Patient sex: F
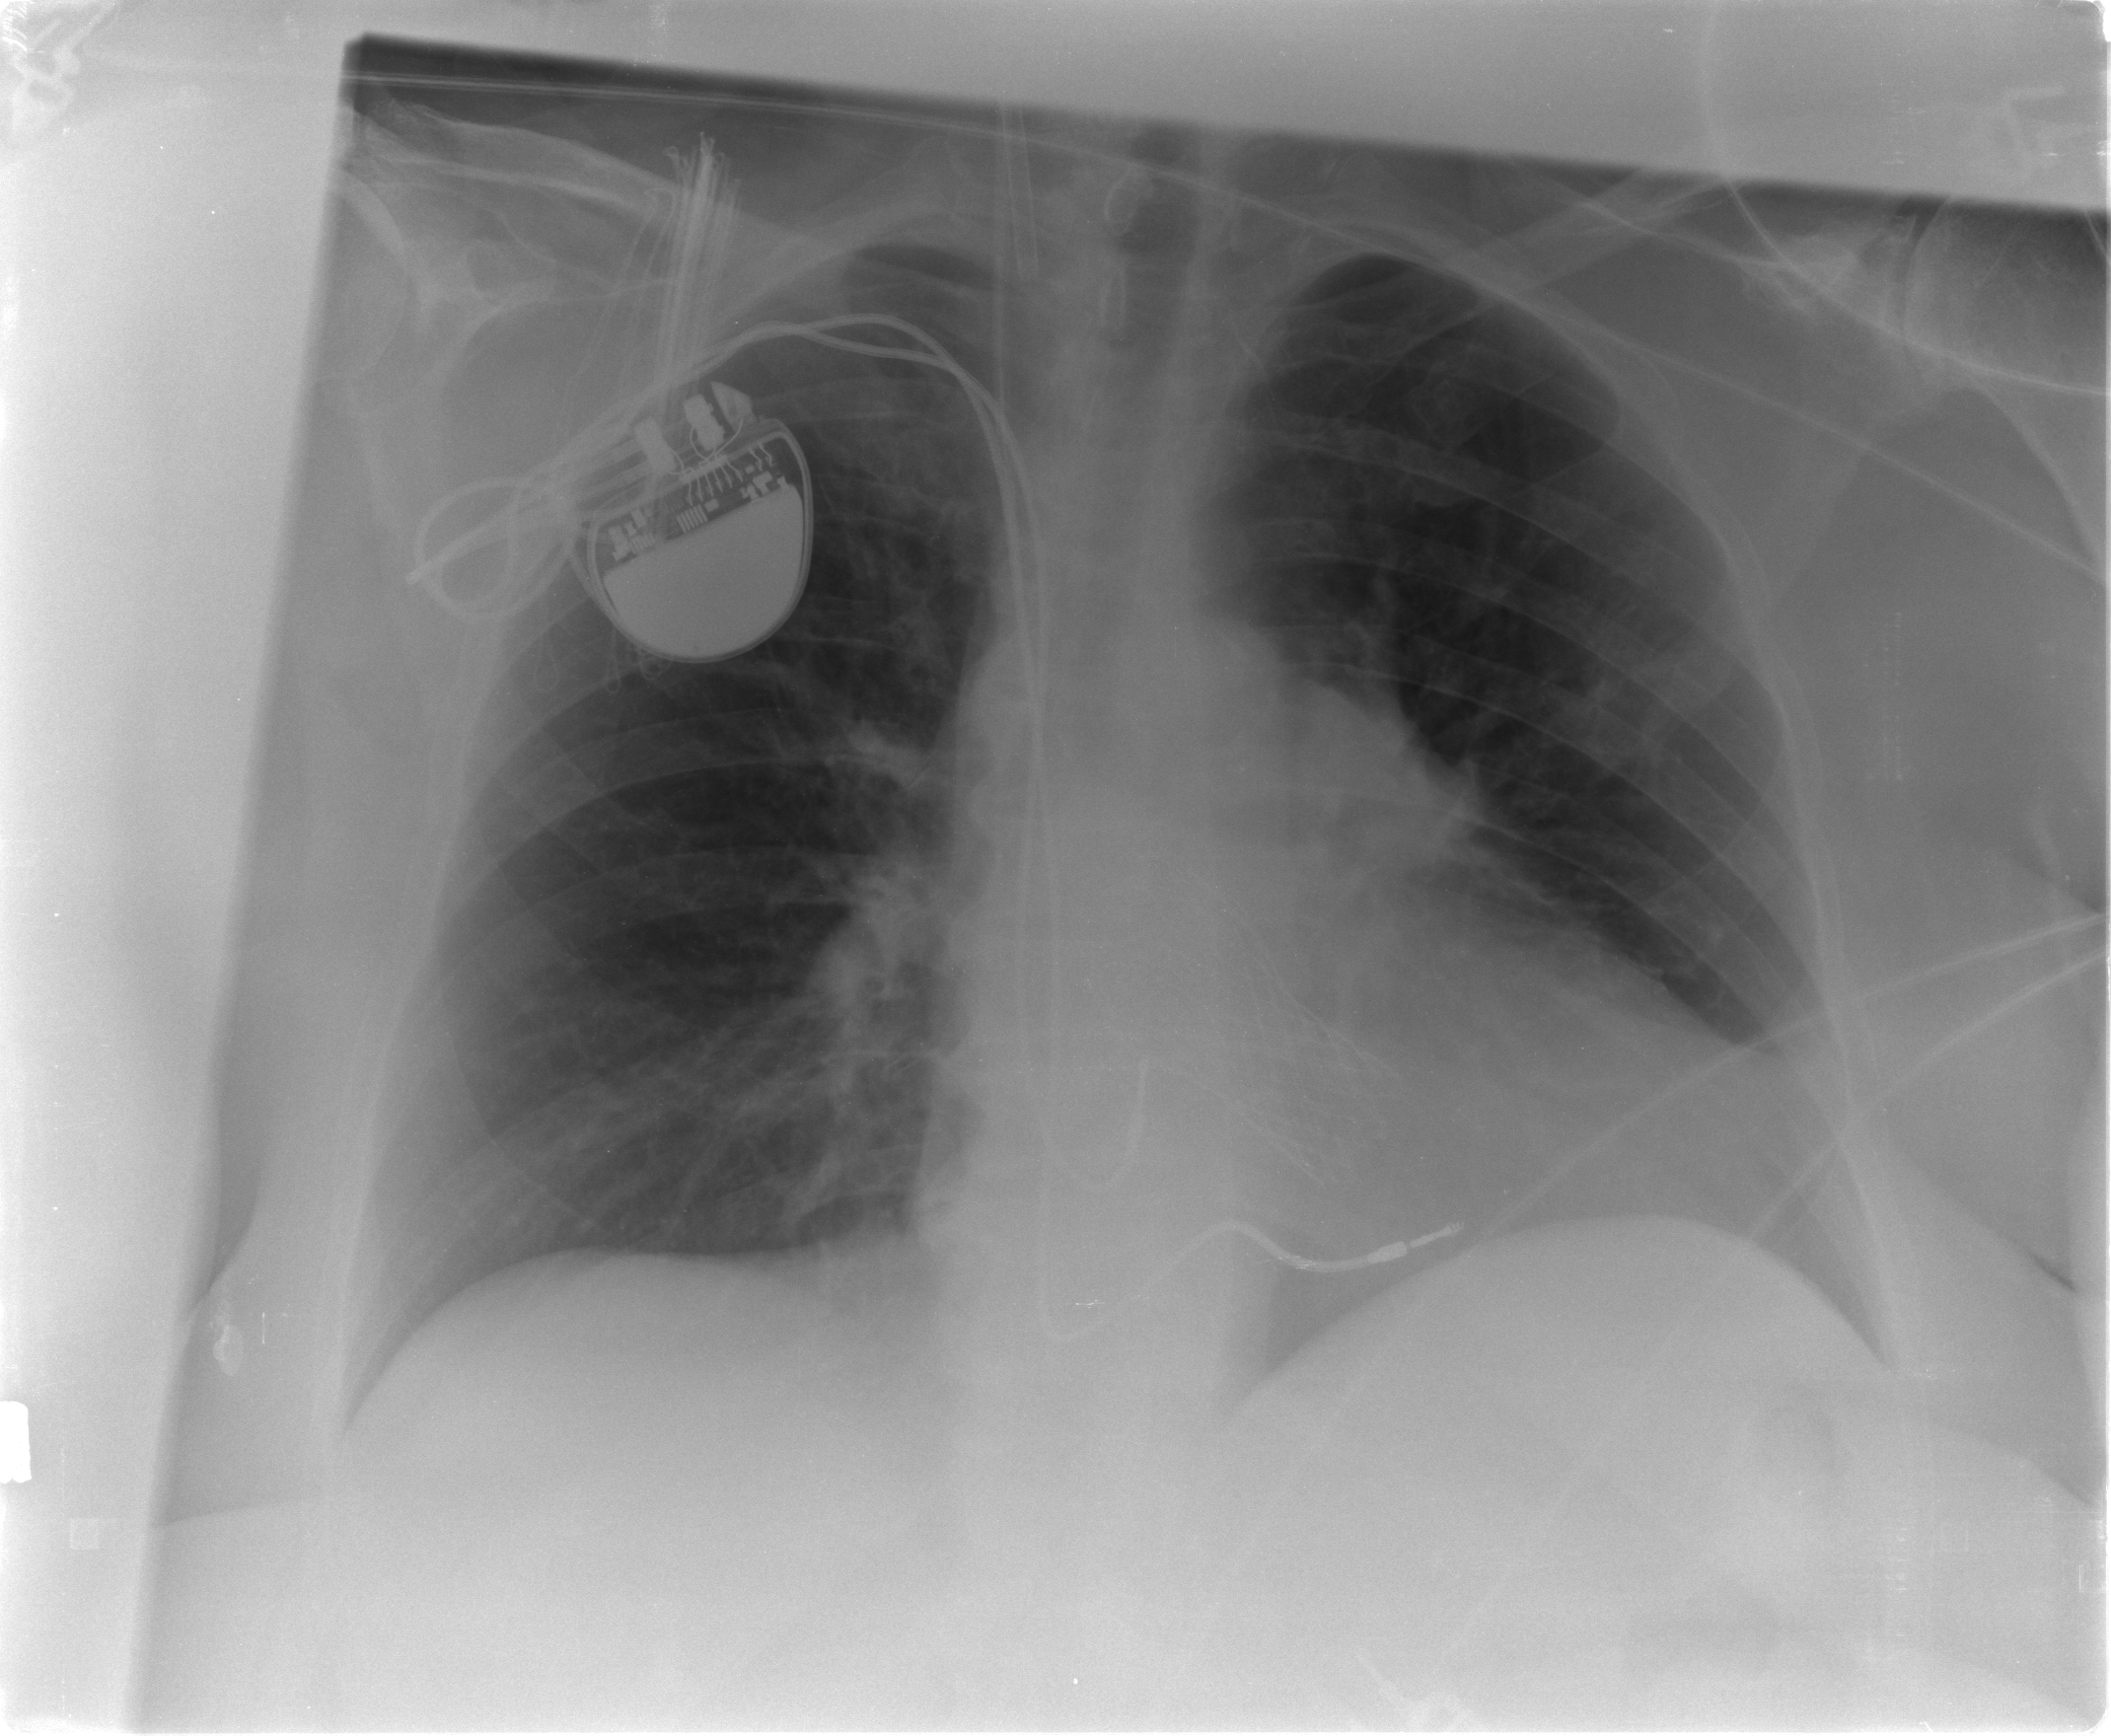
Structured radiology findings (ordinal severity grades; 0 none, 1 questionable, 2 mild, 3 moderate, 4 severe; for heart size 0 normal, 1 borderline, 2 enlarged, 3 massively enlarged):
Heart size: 1
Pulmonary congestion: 1
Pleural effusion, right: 0
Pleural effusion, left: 0
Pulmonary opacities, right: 0
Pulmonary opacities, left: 0
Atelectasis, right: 1
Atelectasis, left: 1